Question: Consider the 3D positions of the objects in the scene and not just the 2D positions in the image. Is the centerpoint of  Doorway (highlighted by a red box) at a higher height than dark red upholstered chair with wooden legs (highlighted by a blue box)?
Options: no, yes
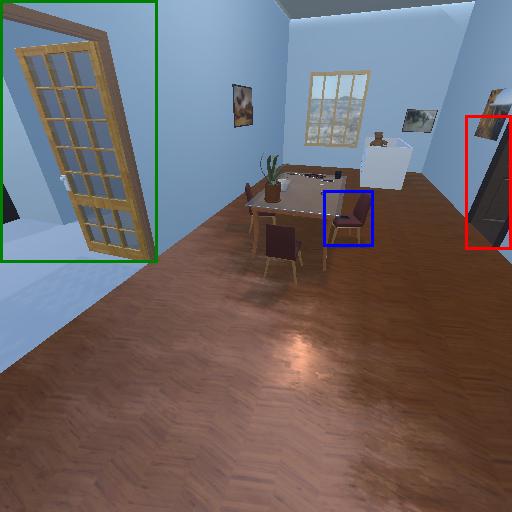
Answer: no